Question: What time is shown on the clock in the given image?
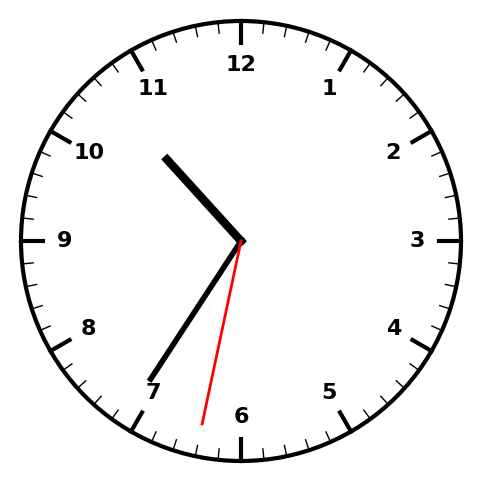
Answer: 10:35:32